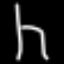
Label: chair